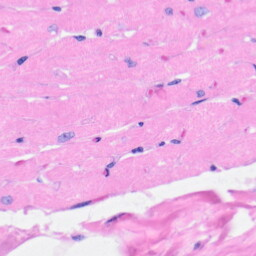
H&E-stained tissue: Heart